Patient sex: M
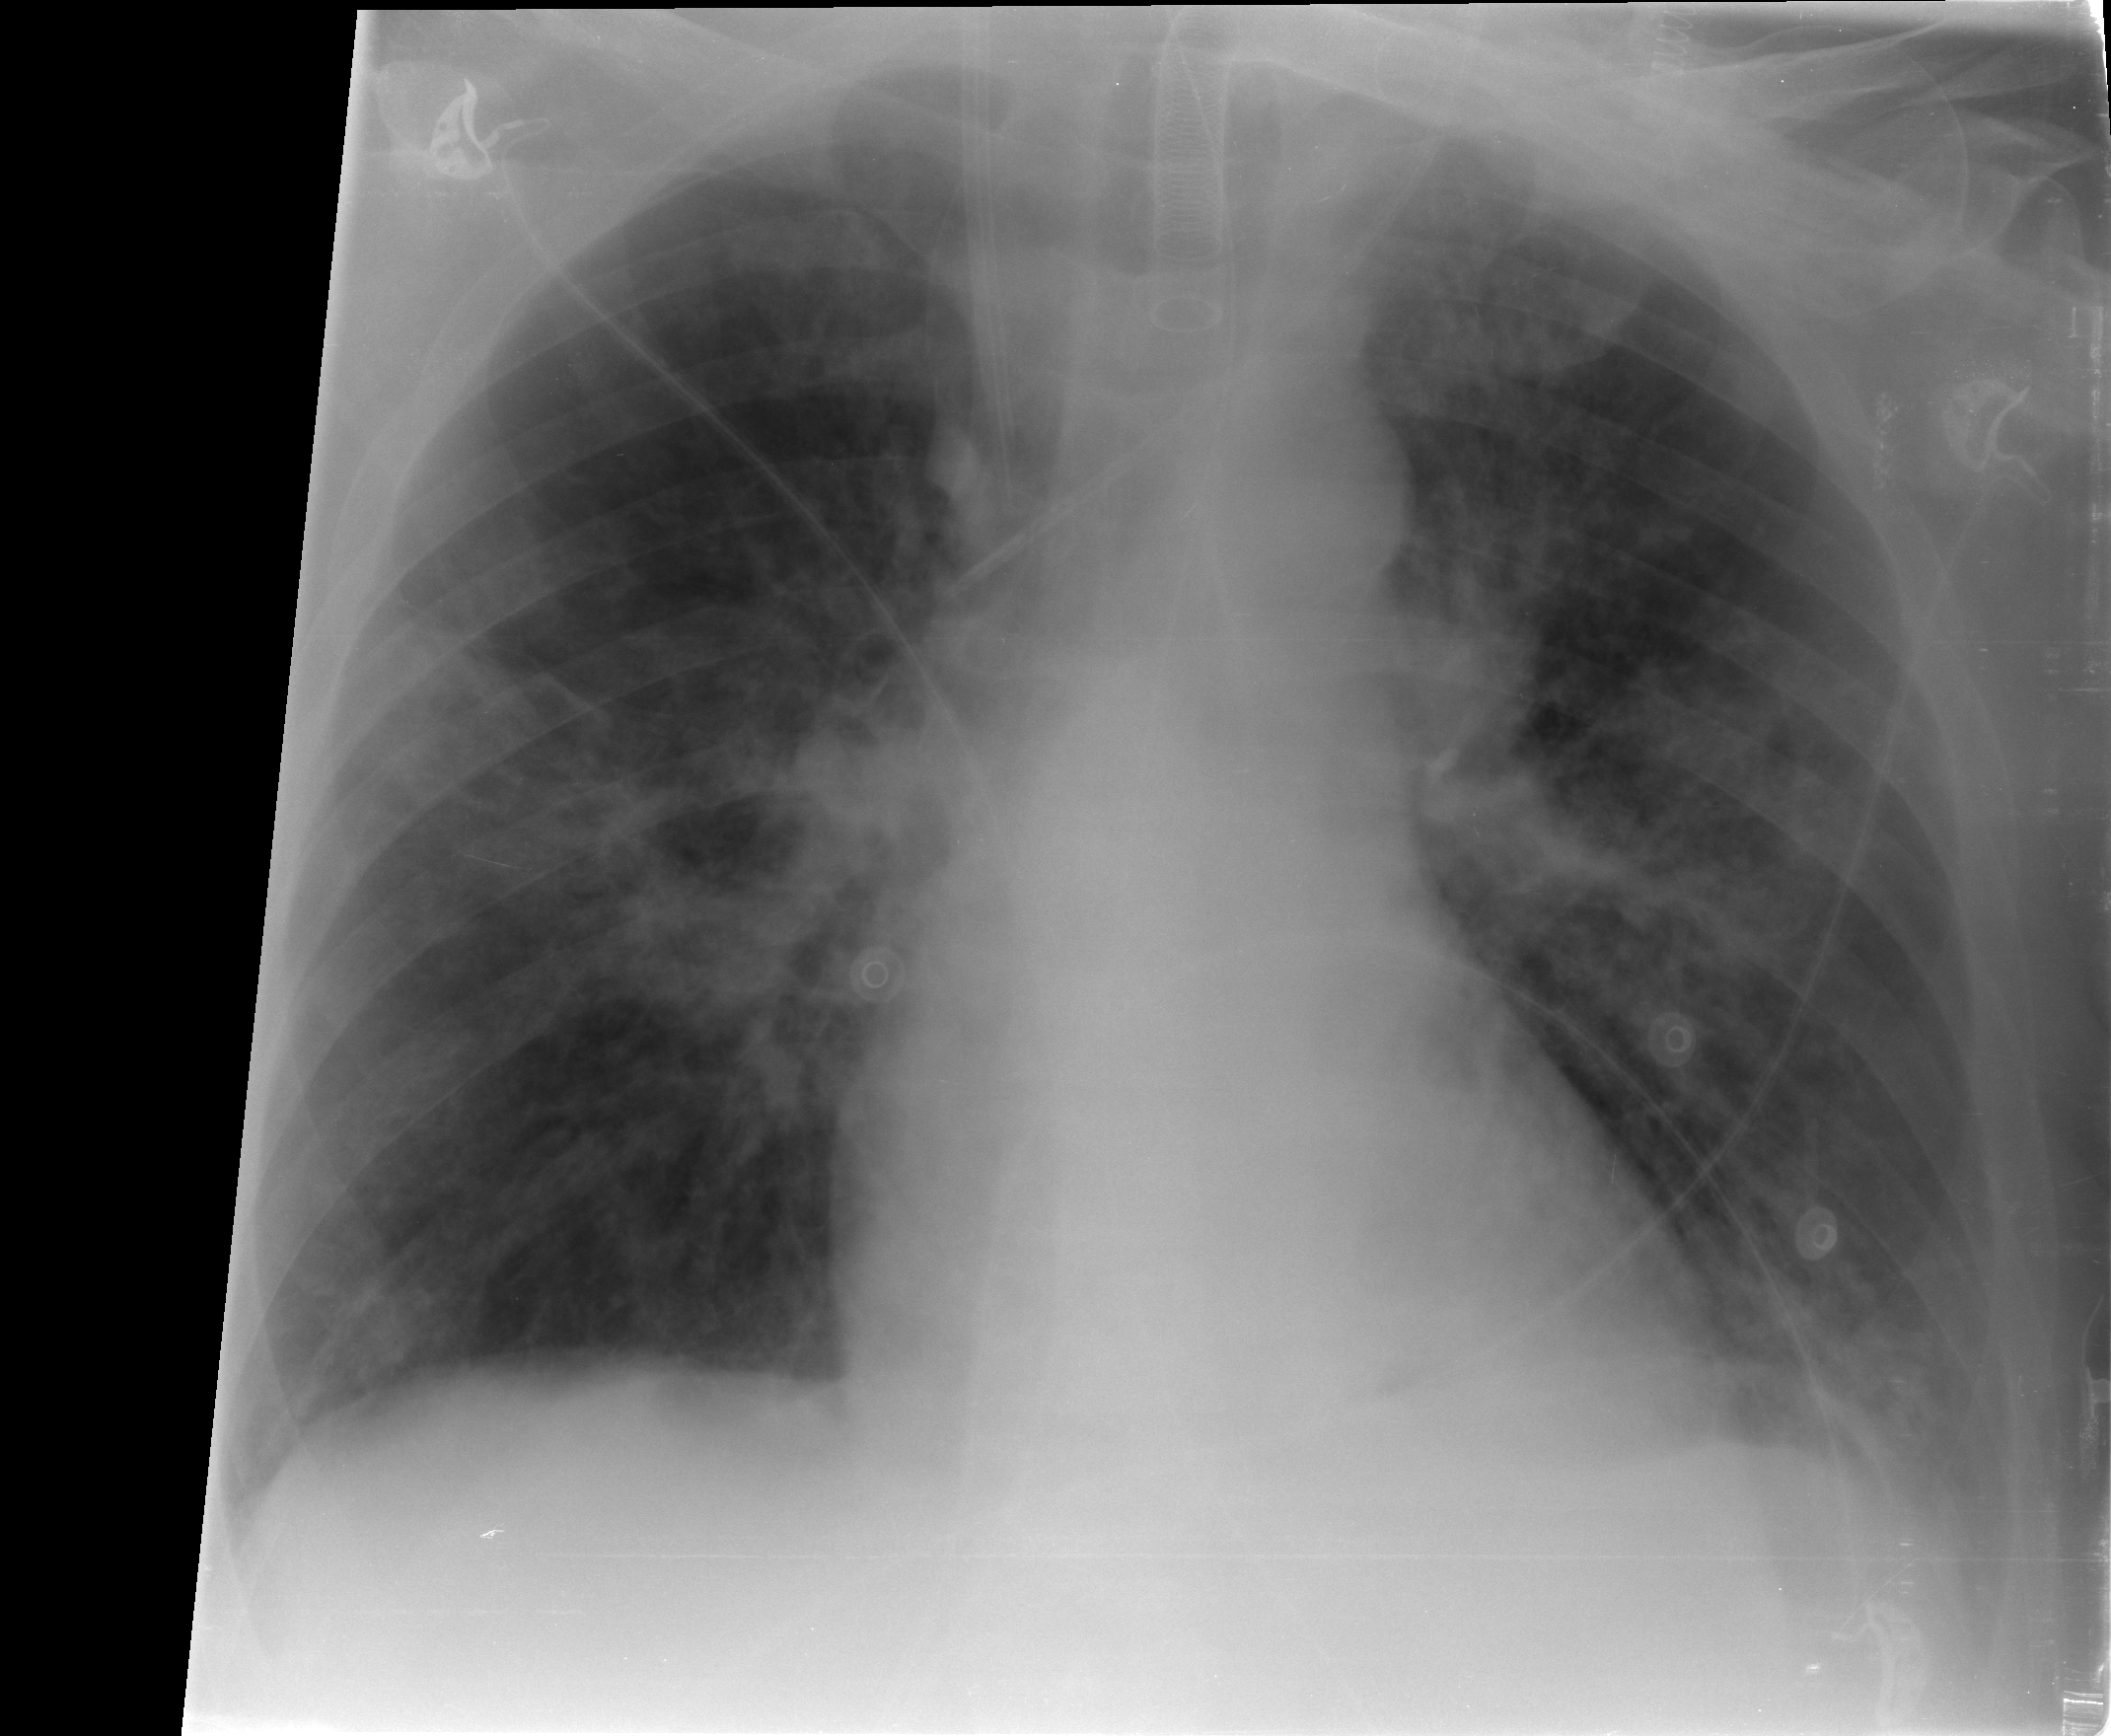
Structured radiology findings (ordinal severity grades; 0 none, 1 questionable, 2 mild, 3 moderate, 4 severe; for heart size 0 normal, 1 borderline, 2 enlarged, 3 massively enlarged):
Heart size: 0
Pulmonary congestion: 2
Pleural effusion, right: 0
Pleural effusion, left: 2
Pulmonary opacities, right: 3
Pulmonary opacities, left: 3
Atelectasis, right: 2
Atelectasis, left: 2